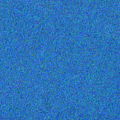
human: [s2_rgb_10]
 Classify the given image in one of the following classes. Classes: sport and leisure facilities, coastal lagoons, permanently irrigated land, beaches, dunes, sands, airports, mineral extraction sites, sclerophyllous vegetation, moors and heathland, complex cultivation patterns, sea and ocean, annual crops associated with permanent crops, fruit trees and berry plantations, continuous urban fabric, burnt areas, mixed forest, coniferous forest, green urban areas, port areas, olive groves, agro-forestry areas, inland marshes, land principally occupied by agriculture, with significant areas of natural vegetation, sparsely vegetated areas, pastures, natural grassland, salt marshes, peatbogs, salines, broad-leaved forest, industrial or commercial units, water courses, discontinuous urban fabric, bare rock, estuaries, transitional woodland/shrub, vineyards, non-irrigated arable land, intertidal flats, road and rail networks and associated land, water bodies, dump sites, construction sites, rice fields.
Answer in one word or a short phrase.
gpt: sea and ocean